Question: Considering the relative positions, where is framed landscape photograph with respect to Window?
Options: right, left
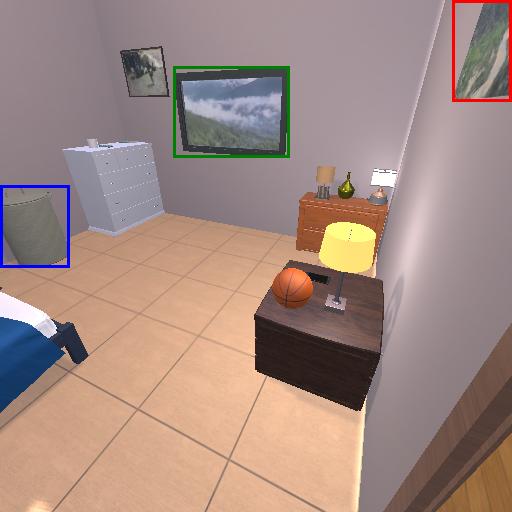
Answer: right